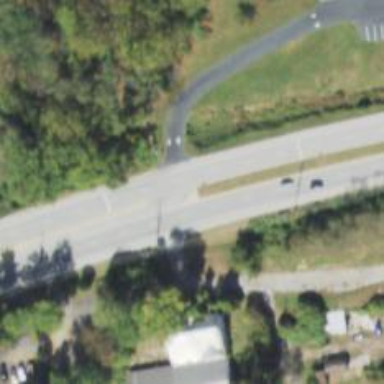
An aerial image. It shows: Asphalt road designated as trunk highway.